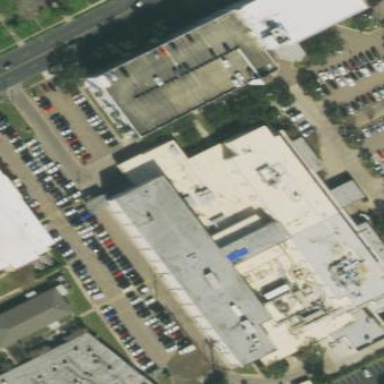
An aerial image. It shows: Part of building.